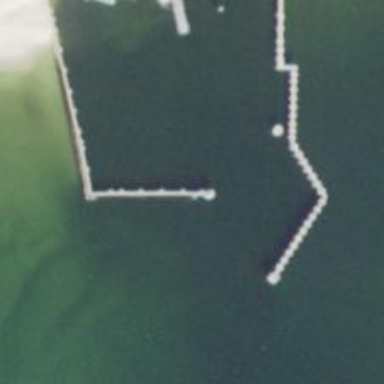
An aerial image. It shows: Breakwater structure.